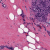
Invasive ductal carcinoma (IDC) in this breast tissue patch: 0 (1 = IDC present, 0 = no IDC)